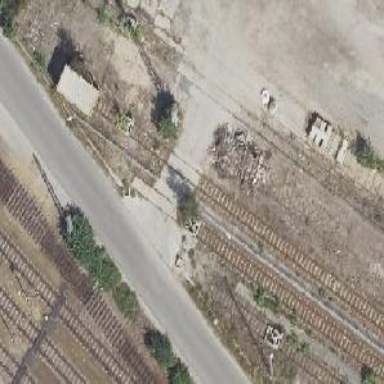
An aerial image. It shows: Railway yard in service.